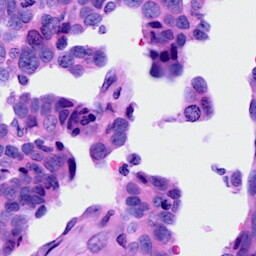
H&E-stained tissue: Ovarian